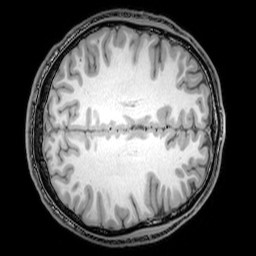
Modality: T1w
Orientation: axial
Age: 24
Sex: male
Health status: healthy
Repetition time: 0.081 s
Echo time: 0.037 s